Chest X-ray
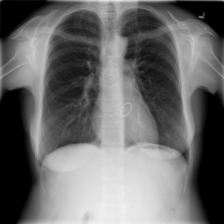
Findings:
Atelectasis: negative
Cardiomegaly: negative
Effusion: negative
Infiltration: negative
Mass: negative
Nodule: negative
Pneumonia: negative
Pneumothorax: negative
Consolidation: negative
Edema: negative
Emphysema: negative
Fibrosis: negative
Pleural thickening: negative
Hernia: negative